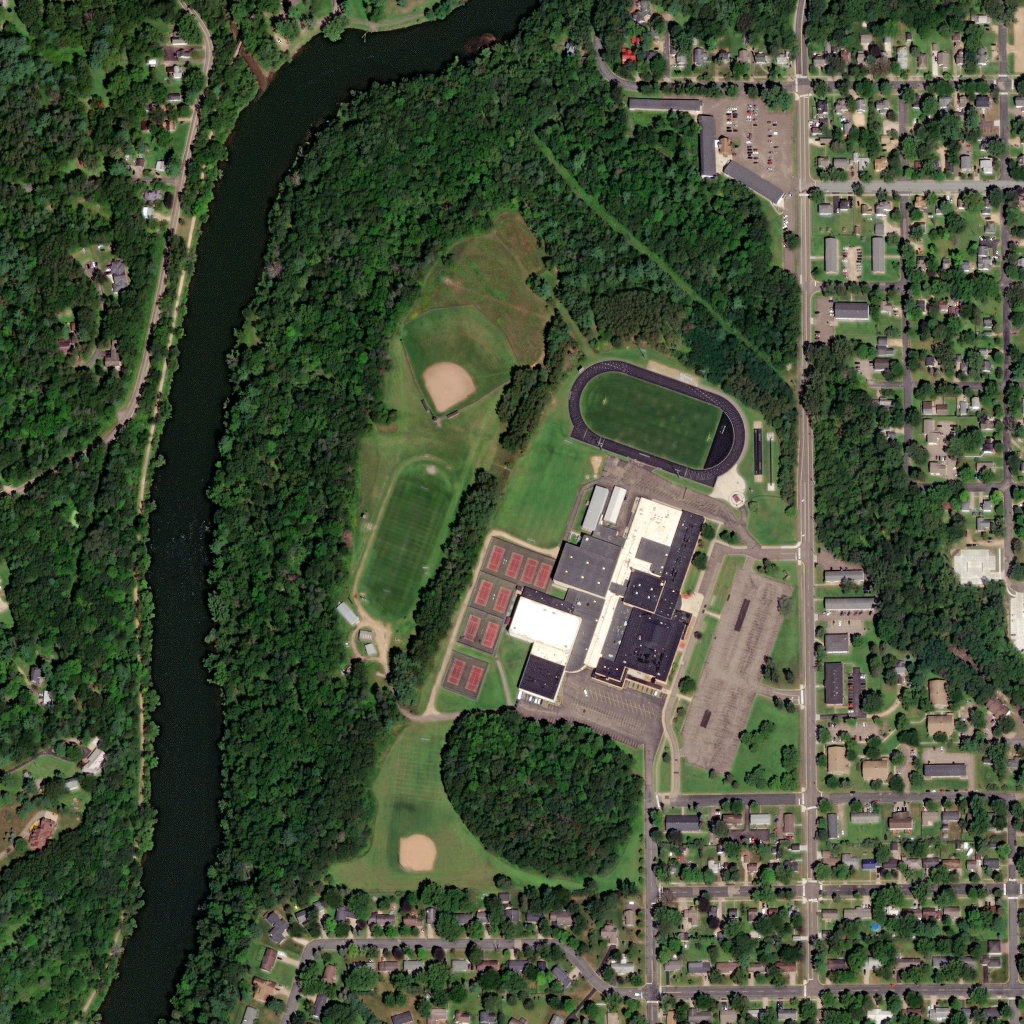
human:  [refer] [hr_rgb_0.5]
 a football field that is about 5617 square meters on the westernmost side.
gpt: <box>[[35, 47, 43, 59, 0]]</box>